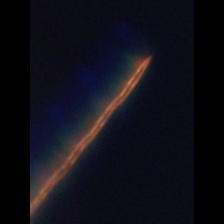
Taxon: Psuedo-nitzschia
Group: Diatoms